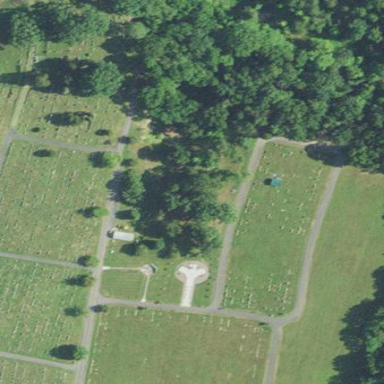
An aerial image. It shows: Cemetery.